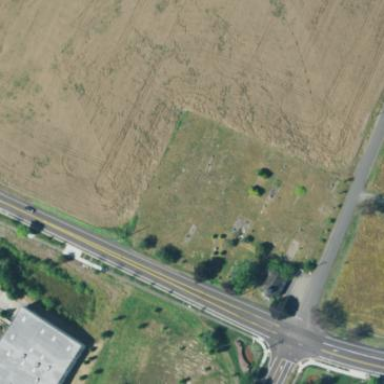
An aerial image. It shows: Cemetery.